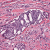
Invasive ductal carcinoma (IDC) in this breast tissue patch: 1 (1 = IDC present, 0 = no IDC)